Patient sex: M
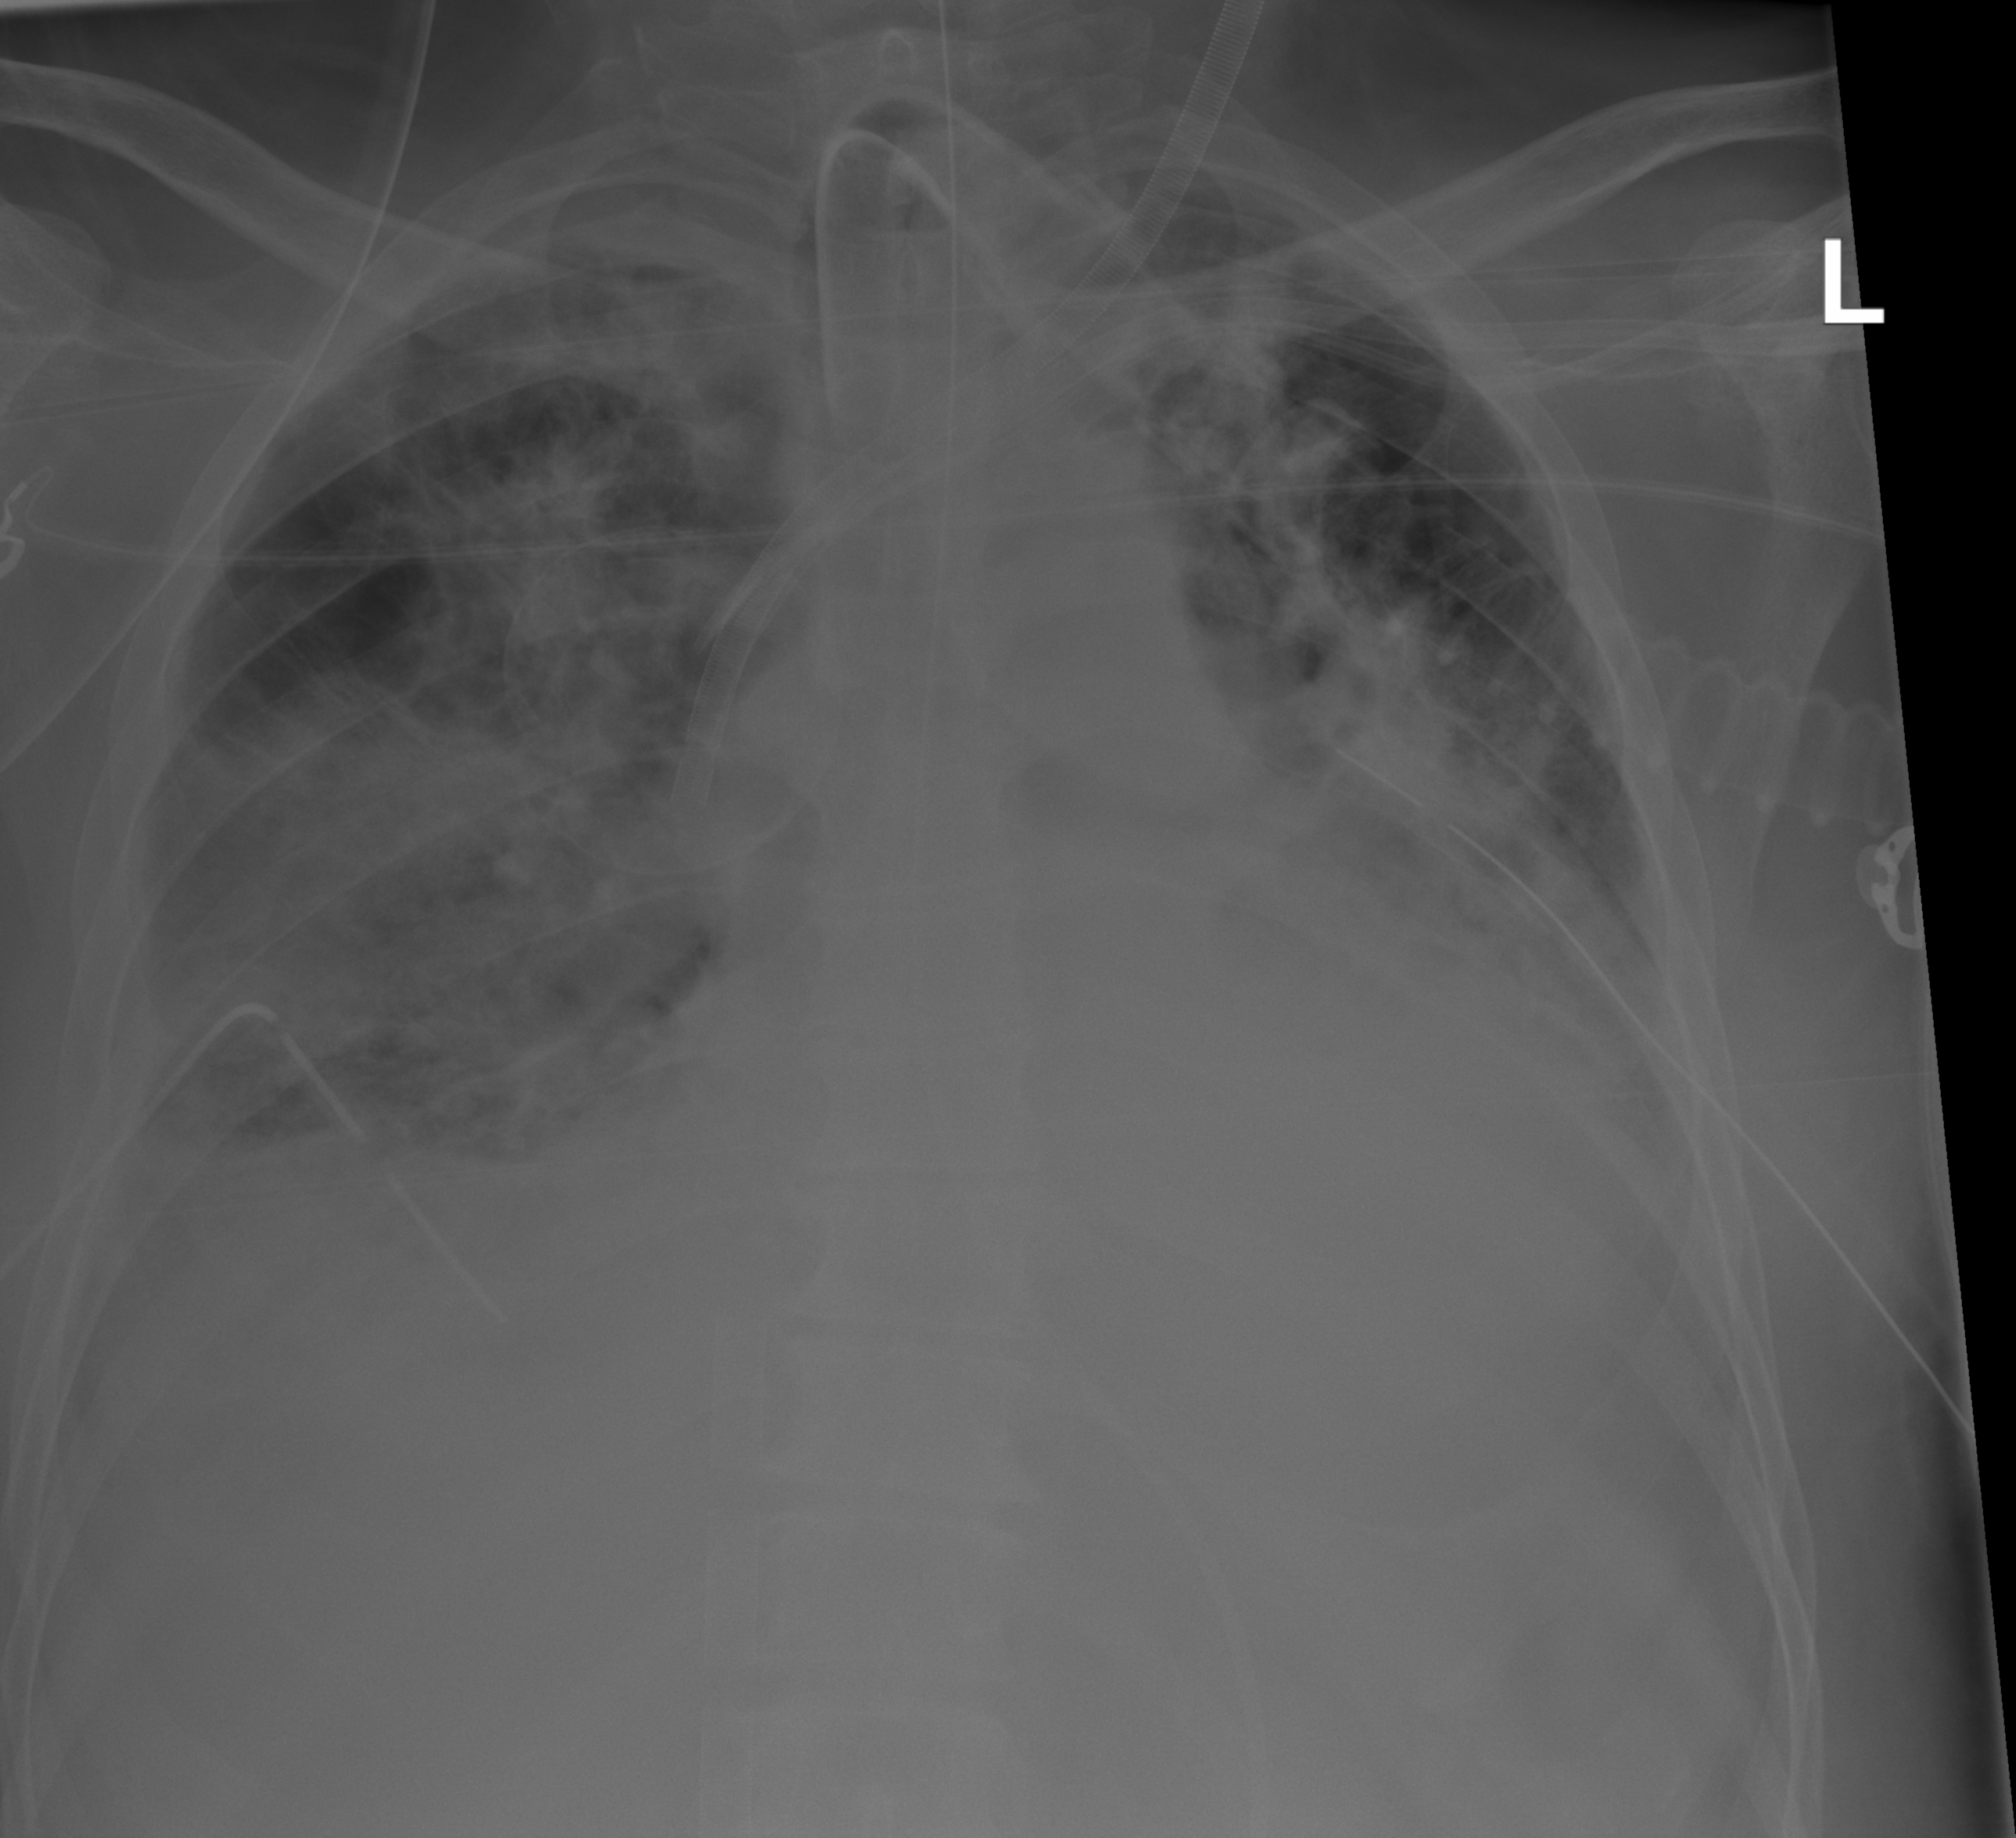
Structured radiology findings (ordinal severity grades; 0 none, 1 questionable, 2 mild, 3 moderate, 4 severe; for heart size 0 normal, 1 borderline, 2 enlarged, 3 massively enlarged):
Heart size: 2
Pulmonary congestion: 3
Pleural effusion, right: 1
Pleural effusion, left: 1
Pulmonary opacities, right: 3
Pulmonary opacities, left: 3
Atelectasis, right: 3
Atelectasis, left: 3